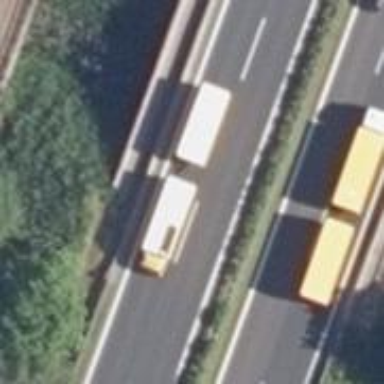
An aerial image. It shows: Motorway bridge with asphalt surface.